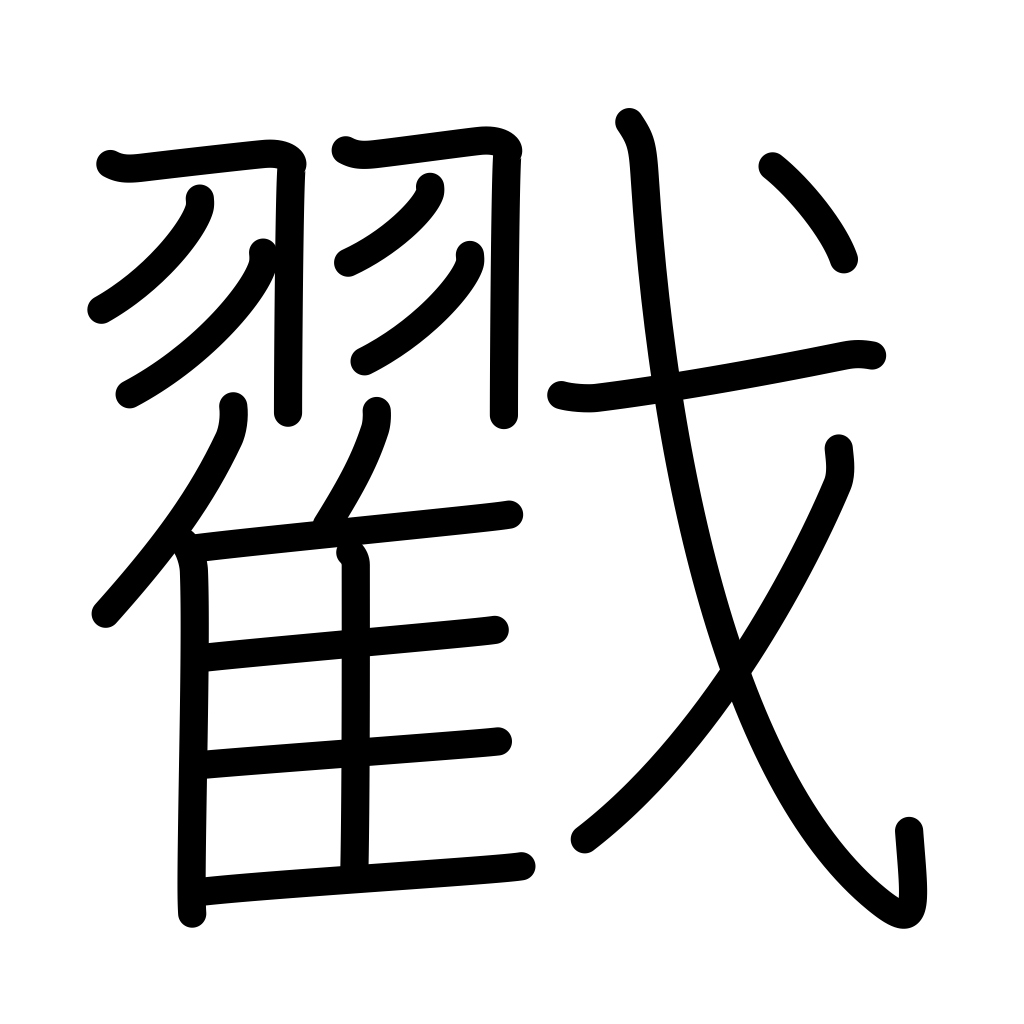
Meaning: poke, prod